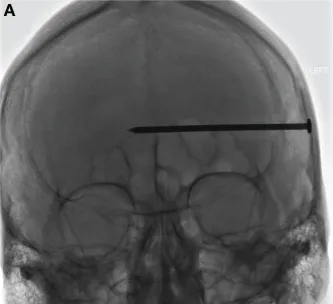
Assessment of initial injury from intracranial nail. (A) AP skull plain radiograph demonstrating nail penetration depth.
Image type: radiology (x_ray)